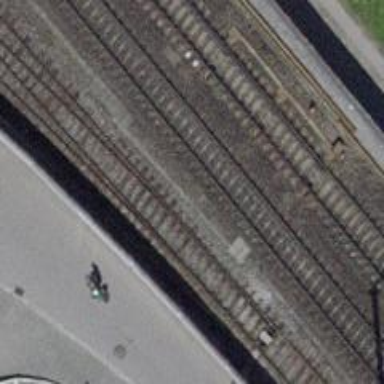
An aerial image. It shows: Railway switch.